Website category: phone
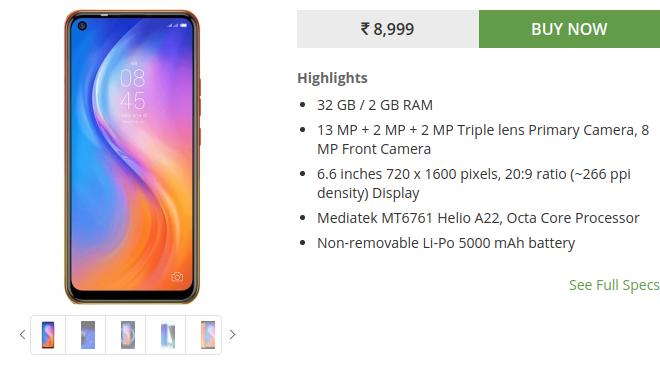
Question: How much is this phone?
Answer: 8,999

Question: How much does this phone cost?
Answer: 8,999

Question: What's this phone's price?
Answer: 8,999

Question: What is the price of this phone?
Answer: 8,999

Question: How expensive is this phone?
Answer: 8,999

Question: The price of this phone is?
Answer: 8,999

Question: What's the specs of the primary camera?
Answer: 13 MP + 2 MP + 2 MP Triple lens Primary Camera

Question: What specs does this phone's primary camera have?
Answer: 13 MP + 2 MP + 2 MP Triple lens Primary Camera

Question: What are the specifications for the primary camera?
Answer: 13 MP + 2 MP + 2 MP Triple lens Primary Camera

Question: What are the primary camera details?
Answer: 13 MP + 2 MP + 2 MP Triple lens Primary Camera

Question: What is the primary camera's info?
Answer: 13 MP + 2 MP + 2 MP Triple lens Primary Camera

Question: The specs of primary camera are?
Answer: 13 MP + 2 MP + 2 MP Triple lens Primary Camera

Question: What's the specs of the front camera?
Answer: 8 MP Front Camera

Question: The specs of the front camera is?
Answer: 8 MP Front Camera

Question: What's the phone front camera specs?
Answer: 8 MP Front Camera

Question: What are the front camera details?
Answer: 8 MP Front Camera

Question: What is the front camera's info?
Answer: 8 MP Front Camera

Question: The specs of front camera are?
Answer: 8 MP Front Camera

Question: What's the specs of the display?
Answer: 6.6 inches 720 x 1600 pixels, 20:9 ratio (~266 ppi density) Display

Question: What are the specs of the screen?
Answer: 6.6 inches 720 x 1600 pixels, 20:9 ratio (~266 ppi density) Display

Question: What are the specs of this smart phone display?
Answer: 6.6 inches 720 x 1600 pixels, 20:9 ratio (~266 ppi density) Display

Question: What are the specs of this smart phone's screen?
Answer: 6.6 inches 720 x 1600 pixels, 20:9 ratio (~266 ppi density) Display

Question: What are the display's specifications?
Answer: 6.6 inches 720 x 1600 pixels, 20:9 ratio (~266 ppi density) Display

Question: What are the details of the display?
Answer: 6.6 inches 720 x 1600 pixels, 20:9 ratio (~266 ppi density) Display

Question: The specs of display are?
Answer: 6.6 inches 720 x 1600 pixels, 20:9 ratio (~266 ppi density) Display

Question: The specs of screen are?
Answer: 6.6 inches 720 x 1600 pixels, 20:9 ratio (~266 ppi density) Display

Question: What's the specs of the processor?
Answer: Mediatek MT6761 Helio A22, Octa Core Processor

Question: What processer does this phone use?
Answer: Mediatek MT6761 Helio A22, Octa Core Processor

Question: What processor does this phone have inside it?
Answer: Mediatek MT6761 Helio A22, Octa Core Processor

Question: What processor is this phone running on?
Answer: Mediatek MT6761 Helio A22, Octa Core Processor

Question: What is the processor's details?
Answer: Mediatek MT6761 Helio A22, Octa Core Processor

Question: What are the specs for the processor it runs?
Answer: Mediatek MT6761 Helio A22, Octa Core Processor

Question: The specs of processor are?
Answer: Mediatek MT6761 Helio A22, Octa Core Processor

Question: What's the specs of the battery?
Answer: Non-removable Li-Po 5000 mAh battery

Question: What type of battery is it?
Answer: Non-removable Li-Po 5000 mAh battery

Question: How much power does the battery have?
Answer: Non-removable Li-Po 5000 mAh battery

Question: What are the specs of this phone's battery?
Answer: Non-removable Li-Po 5000 mAh battery

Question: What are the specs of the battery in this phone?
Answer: Non-removable Li-Po 5000 mAh battery

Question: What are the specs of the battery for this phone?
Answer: Non-removable Li-Po 5000 mAh battery

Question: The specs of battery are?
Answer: Non-removable Li-Po 5000 mAh battery